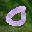
Label: 0